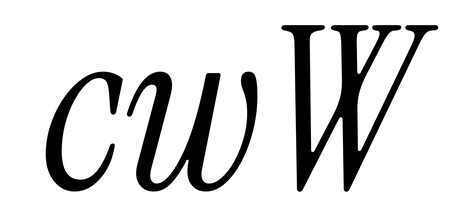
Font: InstrumentSerif-Italic